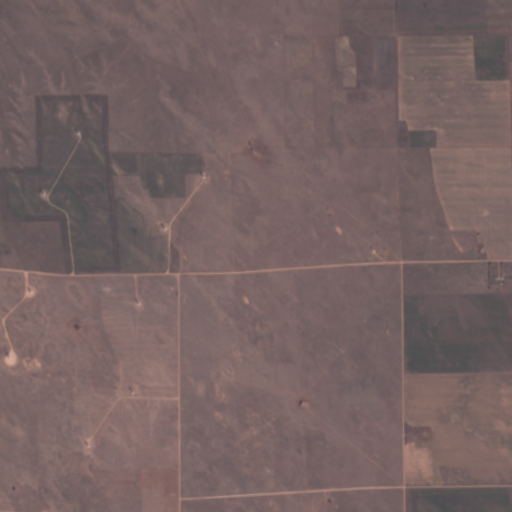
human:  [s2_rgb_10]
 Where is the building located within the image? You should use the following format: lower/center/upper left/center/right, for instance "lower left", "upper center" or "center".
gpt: The building is located in the center right of the image.
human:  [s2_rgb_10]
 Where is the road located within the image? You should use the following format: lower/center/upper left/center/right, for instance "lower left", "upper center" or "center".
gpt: There is no road in the image.